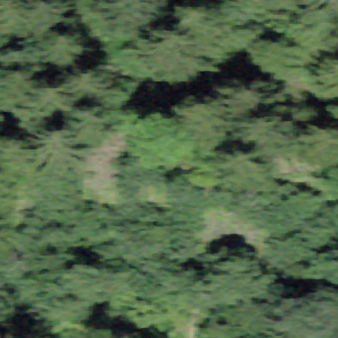
Label: other